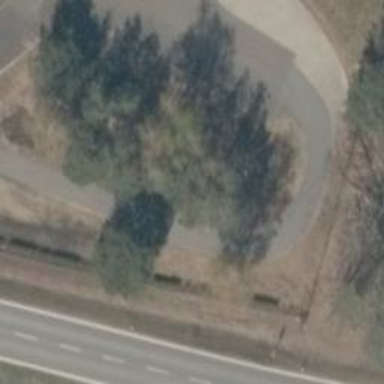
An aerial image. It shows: View of road.